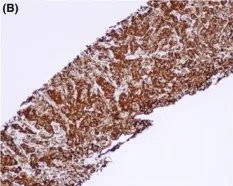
Tumor cells are strongly positive for vimentin The magnification for A,. C is x10, and ,for D.
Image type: pathology (immunostaining)